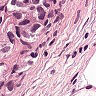
Metastatic tissue present: yes